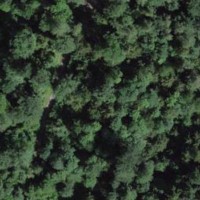
EUNIS habitat code: 53
Species observed at this site:
Certhia brachydactyla
Lysimachia nemorum
Corvus corone
Fraxinus excelsior
Cyanistes caeruleus
Turdus philomelos
Troglodytes troglodytes
Dendrocopos major
Fringilla coelebs
Buteo buteo
Sylvia atricapilla
Carduelis carduelis
Turdus merula
Lathyrus vernus
Columba palumbus
Phylloscopus collybita
Larus michahellis
Parus major
Erithacus rubecula
Acer pseudoplatanus
Milvus migrans
Milvus milvus
Phoenicurus ochruros
Sitta europaea
Picus viridis